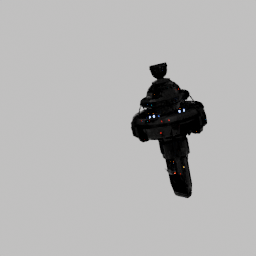
Label: mechanical